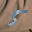
Label: 5